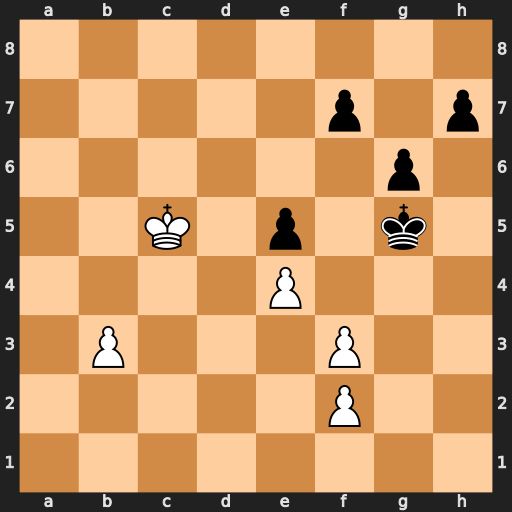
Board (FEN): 8/5p1p/6p1/2K1p1k1/4P3/1P3P2/5P2/8
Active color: w
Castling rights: -
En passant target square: -
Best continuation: b4 h5 b5 h4 b6 h3 b7 h2 b8=Q h1=Q Qxe5+